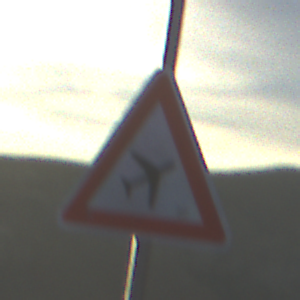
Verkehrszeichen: FlugbetriebLinks
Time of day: SunriseSunset
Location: Outdoor (Nature)
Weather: PartlyCloudy
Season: NotSpecified
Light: Natural